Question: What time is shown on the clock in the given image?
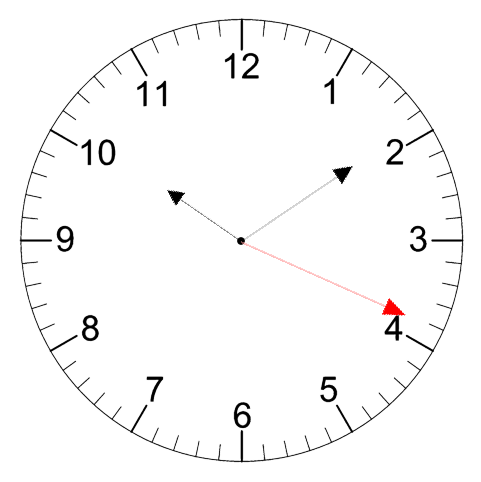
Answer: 10:09:19